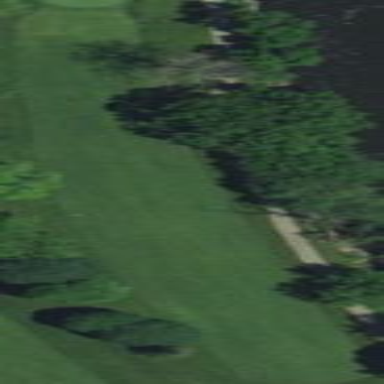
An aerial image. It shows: Grassy area designated as golf fairway.